Aerial crown-view tile of a tropical tree (Barro Colorado Island, Panama), acquired 20250414:
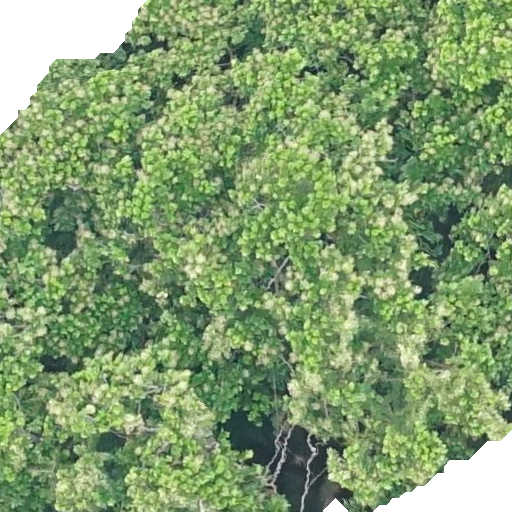
Species: Anacardium excelsum
GBIF accepted scientific name: Anacardium excelsum
Crown area: 544.913 m²